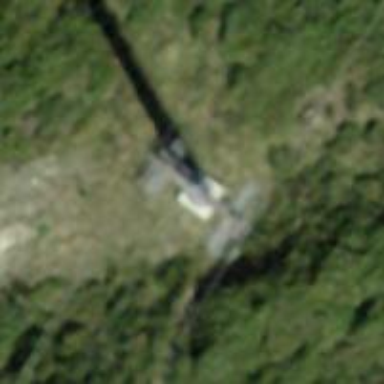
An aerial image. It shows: Pylon used for aerialway.